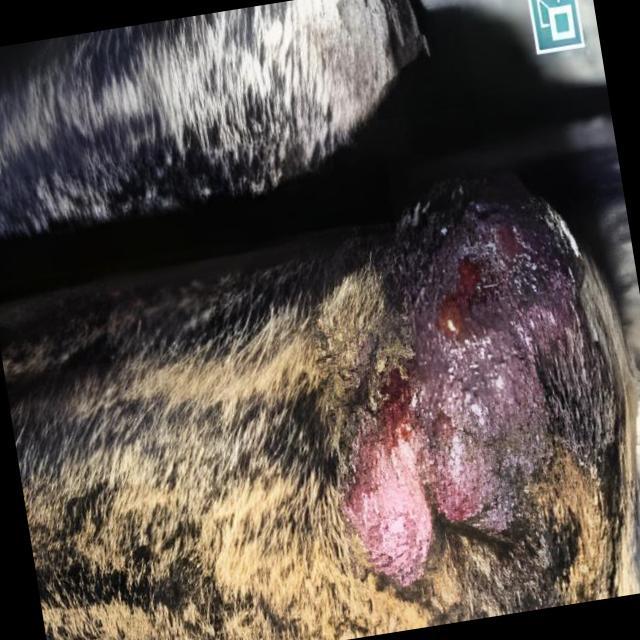
Canine dermatitis — inflammation of the skin presenting with erythema, pruritus, papules, and excoriation. May be allergic, contact, or atopic in origin.